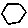
Label: hexagon